Question: I am writing my first CSS lines. I want to align all rows of the same block together but I am not sure how to do this. This is what I am trying to do:

Using regular HTML I would have created a table with as many rows as days and 2 columns. However since CSS is about separating content from presentation I think this violates the principles of CSS. I am thinking that the needed code will have the form:
'''
<div>
<div>days</div><div>hours</div>
</div>
'''
but I am not sure how the CSS should look like. I don't even understand the CSS defines exactly where to load the different areas.
Thank you
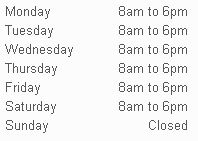
Answer: Always use table for table structured data, so that it can be easily styled using css like the way you wanted.
Also Table will be easier to understand when one looks at the source!
here is a typical html and CSS for your need, view it in <URL>
HTML
'''
<table id="schedule">
<tbody>
<tr>
<td>monday</td>
<td>8am to 6pm</td>
</tr>
<tr>
<td>tuesday</td>
<td>8am to 6pm</td>
</tr>
<tr>
<td>wednesday</td>
<td>8am to 6pm</td>
</tr>
<tr>
<td>thursday</td>
<td>8am to 6pm</td>
</tr>
<tr>
<td>friday</td>
<td>8am to 6pm</td>
</tr>
<tr>
<td>saturday</td>
<td>8am to 6pm</td>
</tr>
<tr>
<td>sunday</td>
<td>closed</td>
</tr>
</tbody>
</table>
'''
CSS
'''
#schedule td:first-of-type
{
text-transform: capitalize;
text-align: left;
padding-right: 10px;
}
#schedule td:last-of-type
{
text-align: center;
padding-left: 10px;
}
'''